Brain MRI, t2w sequence, axial 2D slice.
Patient: age 34, sex F, weight 95 kg, height 1.95 m
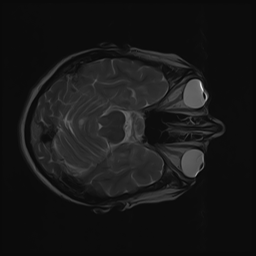